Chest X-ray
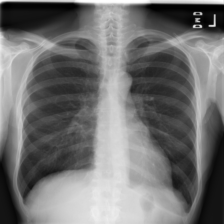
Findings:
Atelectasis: negative
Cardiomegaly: negative
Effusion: negative
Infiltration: negative
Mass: negative
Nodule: negative
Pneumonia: negative
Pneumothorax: negative
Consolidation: negative
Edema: negative
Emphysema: negative
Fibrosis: negative
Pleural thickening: negative
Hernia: negative